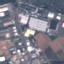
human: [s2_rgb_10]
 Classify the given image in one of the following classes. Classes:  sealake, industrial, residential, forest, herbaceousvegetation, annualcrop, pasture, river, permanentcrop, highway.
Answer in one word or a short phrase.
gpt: Industrial